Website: macys
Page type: cart
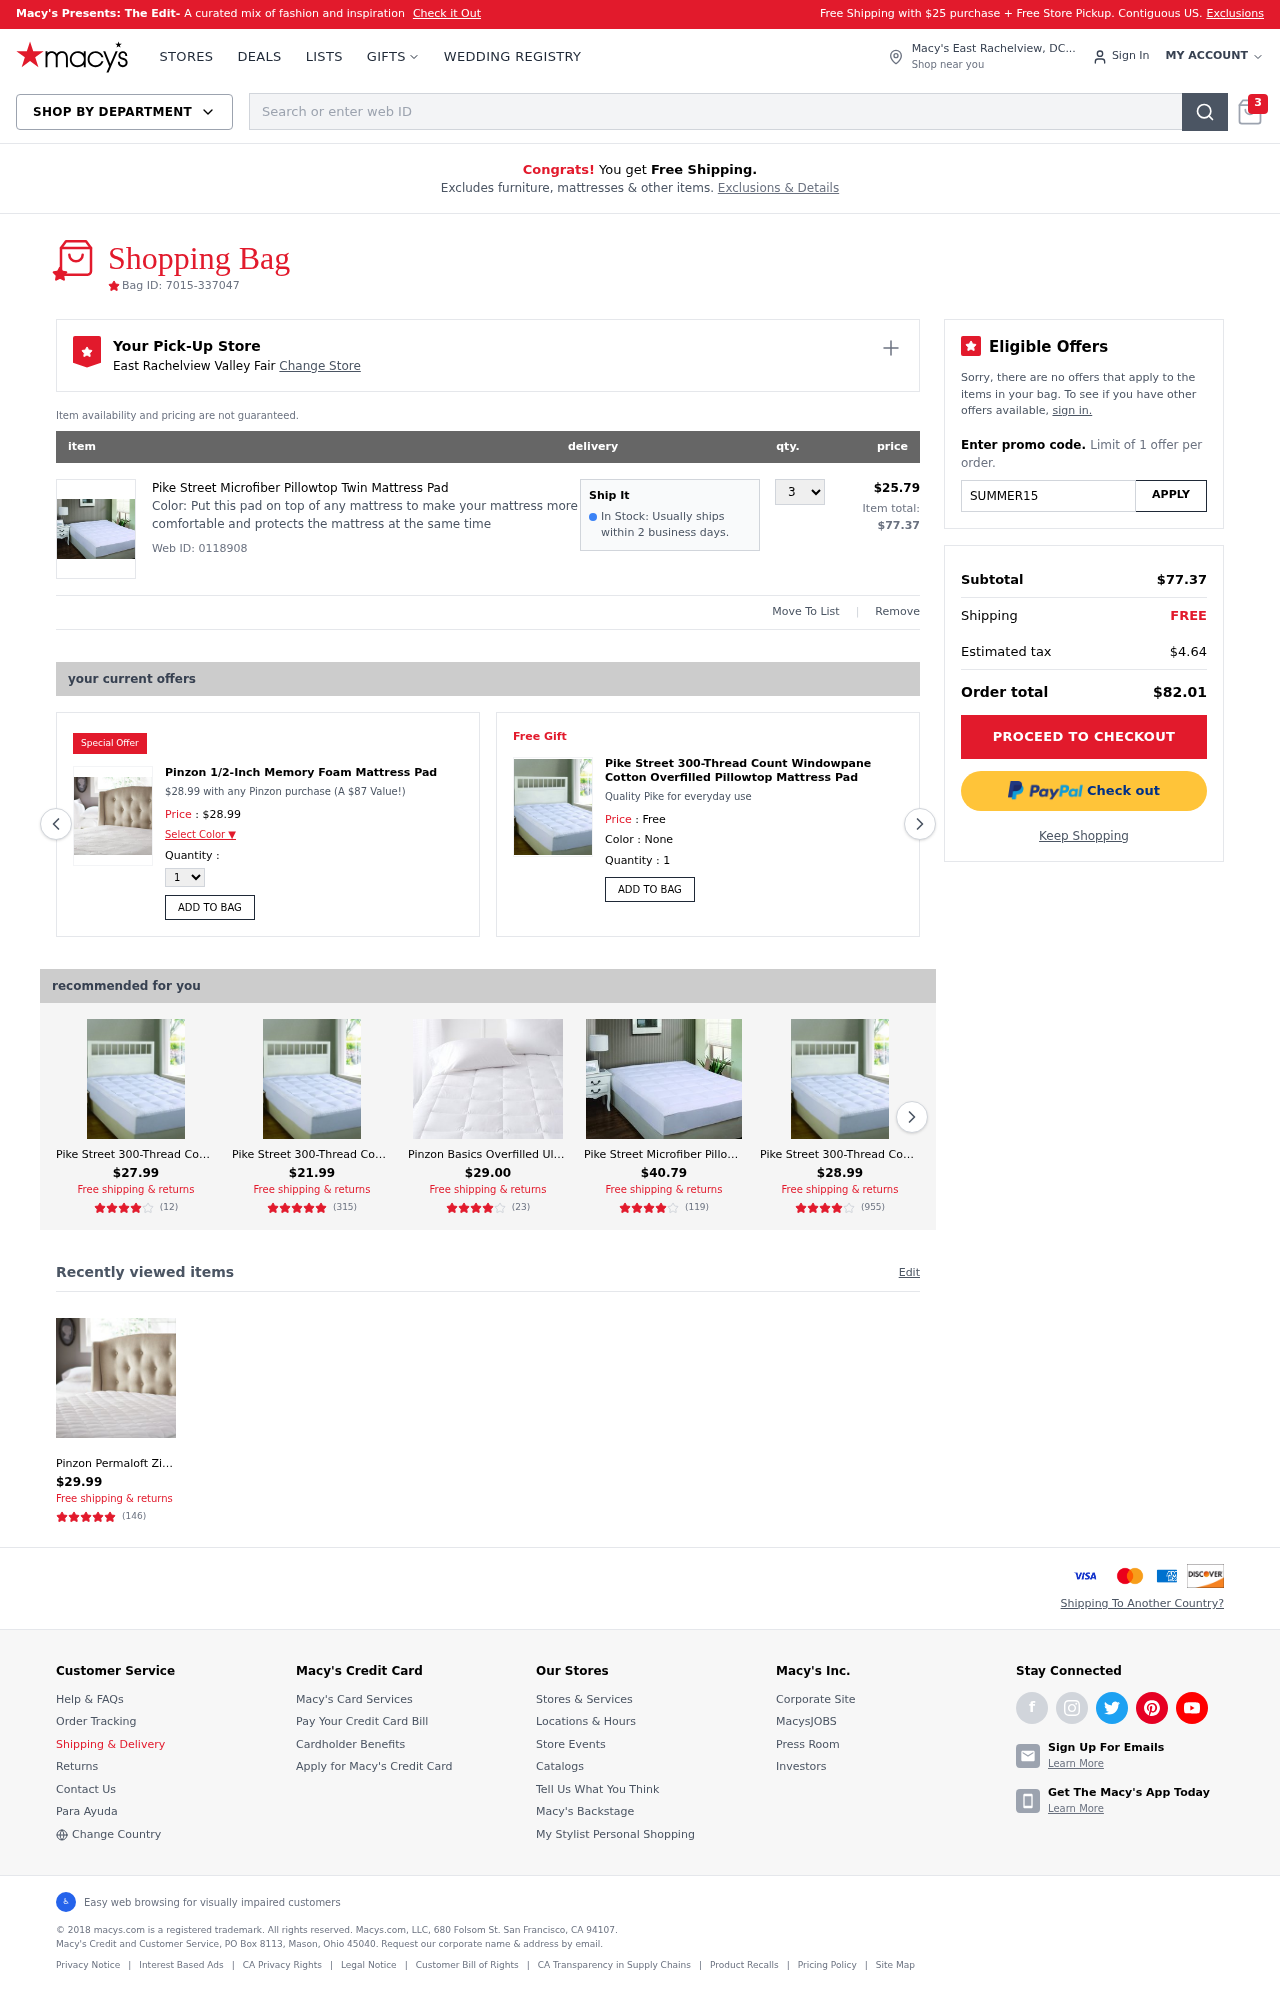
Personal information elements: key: PII_CITY
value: East Rachelview Valley Fair Change Store
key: PII_CITY_STATE
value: East Rachelview, DC
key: PII_PROMO_CODE
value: SUMMER15
Product elements: key: PRODUCT1_DESC
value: Put this pad on top of any mattress to make your mattress more comfortable and protects the mattress at the same time
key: PRODUCT1_NAME
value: Pike Street Microfiber Pillowtop Twin Mattress Pad
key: PRODUCT1_PRICE
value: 25.79
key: PRODUCT1_QUANTITY
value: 3
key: PRODUCT2_NAME
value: Pinzon 1/2-Inch Memory Foam Mattress Pad
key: PRODUCT2_PRICE
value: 28.99
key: PRODUCT3_DESC
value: Quality Pike for everyday use
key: PRODUCT3_NAME
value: Pike Street 300-Thread Count Windowpane Cotton Overfilled Pillowtop Mattress Pad
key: PRODUCT4_NAME
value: Pike Street 300-Thread Count Windowpane Cotton Overfilled Pillowtop King Mattress Pad
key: PRODUCT4_NUM_RATINGS
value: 12
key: PRODUCT4_PRICE
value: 27.99
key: PRODUCT4_RATING
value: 3.9
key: PRODUCT5_NAME
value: Pike Street 300-Thread Count Windowpane Cotton Overfilled Pillowtop California King Mattress Pad
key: PRODUCT5_NUM_RATINGS
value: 315
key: PRODUCT5_PRICE
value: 21.99
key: PRODUCT5_RATING
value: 4.5
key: PRODUCT6_NAME
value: Pinzon Basics Overfilled Ultra Soft Microplush Mattress Pad
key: PRODUCT6_NUM_RATINGS
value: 23
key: PRODUCT6_PRICE
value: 29
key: PRODUCT6_RATING
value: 4.4
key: PRODUCT7_NAME
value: Pike Street Microfiber Pillowtop Queen Mattress Pad
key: PRODUCT7_NUM_RATINGS
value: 119
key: PRODUCT7_PRICE
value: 40.79
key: PRODUCT7_RATING
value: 3.5
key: PRODUCT8_NAME
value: Pike Street 300-Thread Count Windowpane Cotton Overfilled Pillowtop Full Mattress Pad
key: PRODUCT8_NUM_RATINGS
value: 955
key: PRODUCT8_PRICE
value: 28.99
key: PRODUCT8_RATING
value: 4
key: PRODUCT9_NAME
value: Pinzon Permaloft Zip-Off Waterproof Mattress Pad, California King
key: PRODUCT9_NUM_RATINGS
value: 146
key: PRODUCT9_PRICE
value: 29.99
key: PRODUCT9_RATING
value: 4.5
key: PRODUCT2_DESC
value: $28.99 with any Pinzon purchase (A $87 Value!)
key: PRODUCT1_WEB_ID
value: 0118908
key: PRODUCT1_TOTAL
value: $77.37
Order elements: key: ORDER_NUM_ITEMS
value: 3
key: ORDER_ID
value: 7015-337047
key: ORDER_SUBTOTAL
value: $77.37
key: ORDER_TAX
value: $4.64
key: ORDER_TOTAL
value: $82.01
Search elements: key: HEADER_SEARCH
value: Search or enter web ID